Question: How many videos?
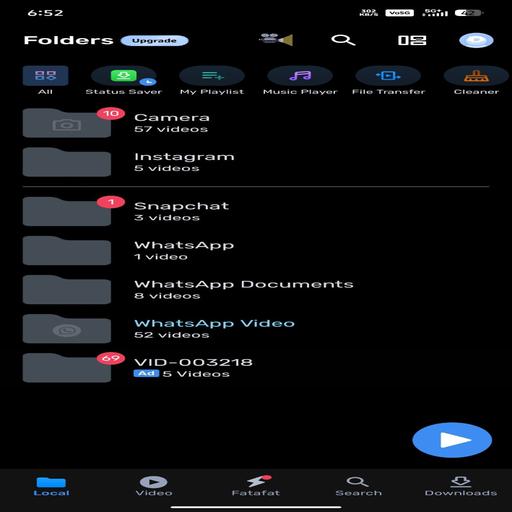
Answer: 57 videos